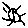
Label: sun